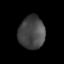
Tissue: lung
Cell type: Epithelial cells
Senescence score: 0.1941
Nuclear area (px): 840
Mean DAPI intensity: 70.225